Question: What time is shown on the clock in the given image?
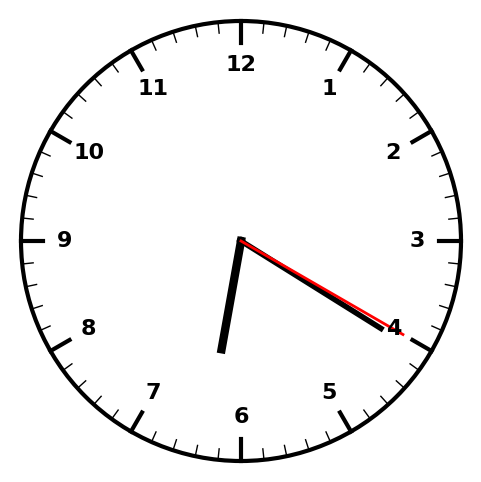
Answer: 06:20:20